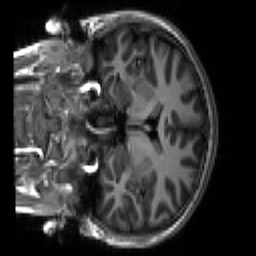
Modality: T1w
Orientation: coronal
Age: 18
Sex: male
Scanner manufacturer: siemens
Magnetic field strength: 3 T
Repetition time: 2.3 s
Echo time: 0.00267 s